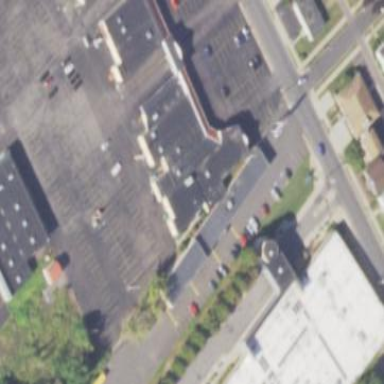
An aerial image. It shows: Building that houses car repair shop.